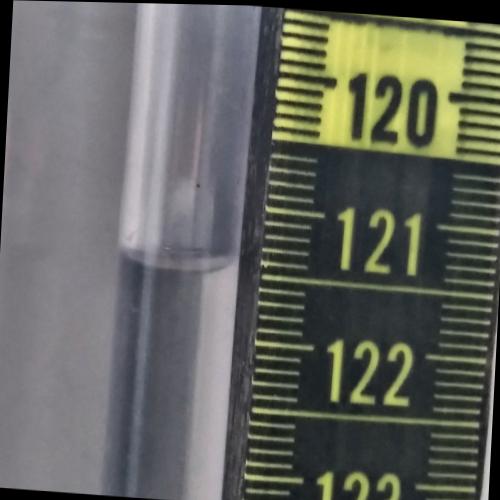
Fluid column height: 121.5 cm